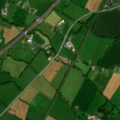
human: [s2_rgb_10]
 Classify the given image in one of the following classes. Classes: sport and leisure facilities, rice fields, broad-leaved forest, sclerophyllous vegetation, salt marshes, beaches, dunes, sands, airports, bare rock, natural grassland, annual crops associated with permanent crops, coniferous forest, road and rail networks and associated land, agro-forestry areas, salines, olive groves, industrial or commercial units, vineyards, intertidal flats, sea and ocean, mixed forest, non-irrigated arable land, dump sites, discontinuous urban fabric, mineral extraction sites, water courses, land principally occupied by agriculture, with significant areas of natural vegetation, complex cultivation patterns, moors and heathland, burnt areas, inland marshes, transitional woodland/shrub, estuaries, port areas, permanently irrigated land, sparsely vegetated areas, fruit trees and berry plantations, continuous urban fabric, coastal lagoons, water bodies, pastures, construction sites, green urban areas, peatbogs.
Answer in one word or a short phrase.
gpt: non-irrigated arable land, pastures